Interaction volume radius: 10 \u00c5
Interaction volume height: 10 \u00c5
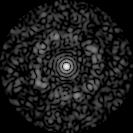
Disorder parameter: 0.8287